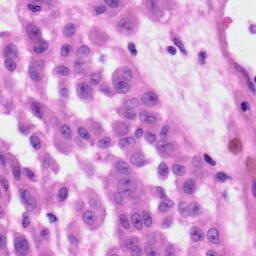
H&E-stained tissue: Skin